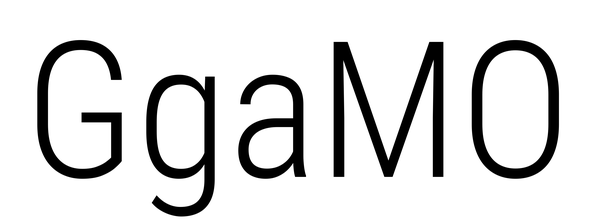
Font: Roboto_Condensed_Light